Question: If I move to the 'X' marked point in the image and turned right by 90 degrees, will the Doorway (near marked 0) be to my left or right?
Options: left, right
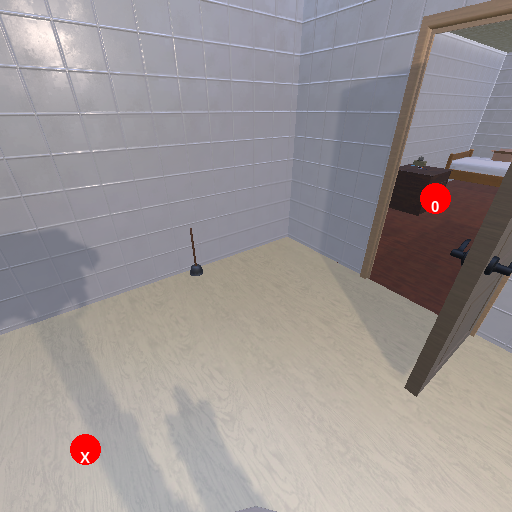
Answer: left